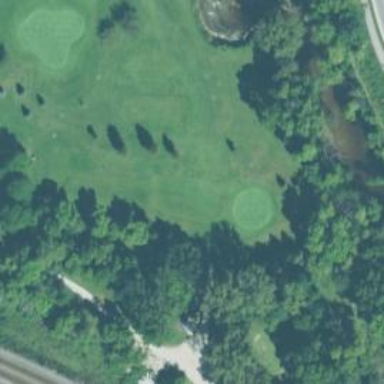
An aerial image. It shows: View of golf hole.